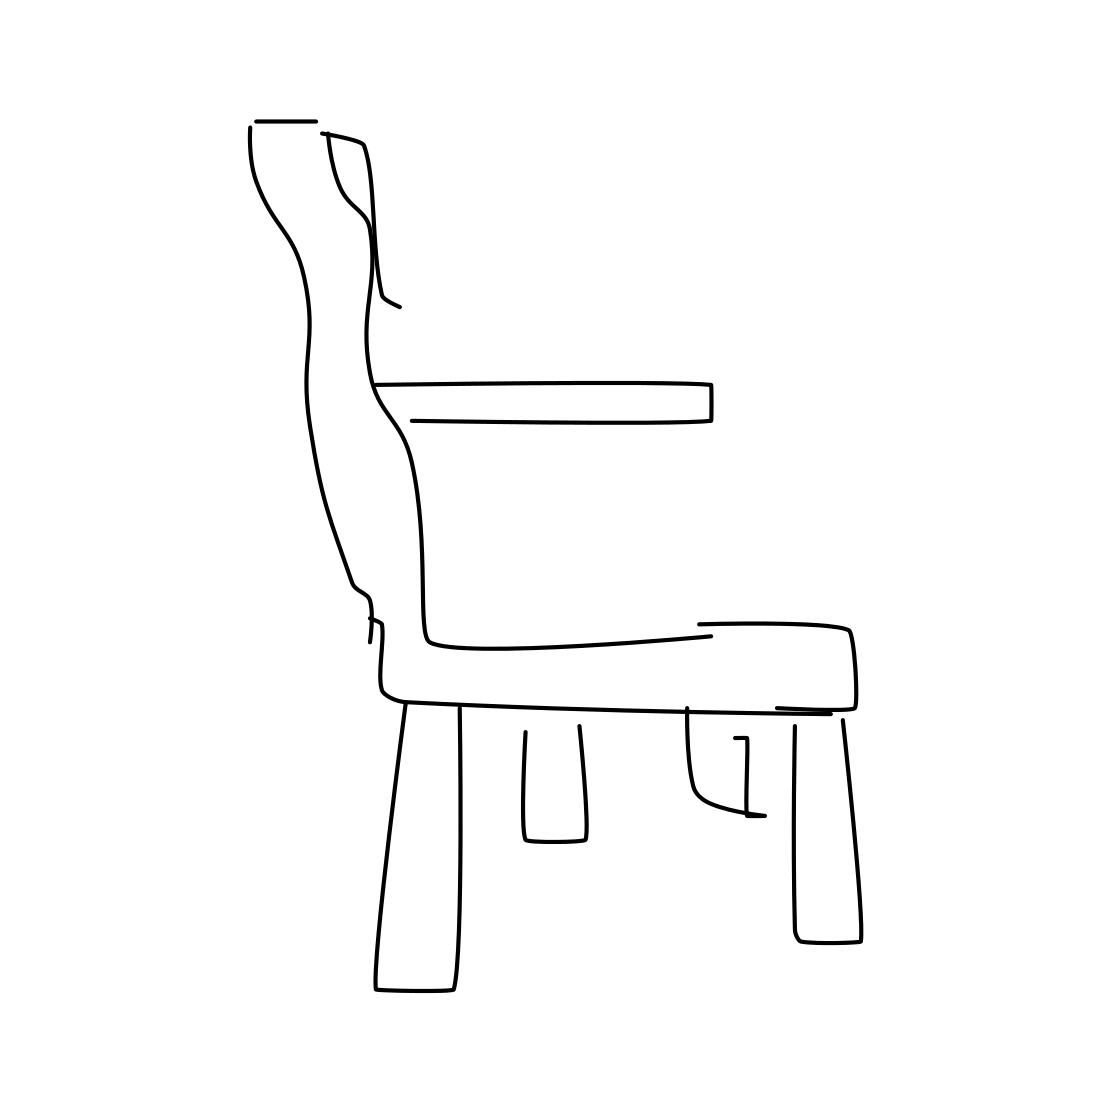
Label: armchair